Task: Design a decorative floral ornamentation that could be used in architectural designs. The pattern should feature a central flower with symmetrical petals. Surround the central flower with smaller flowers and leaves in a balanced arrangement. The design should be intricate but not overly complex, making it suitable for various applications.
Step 843:
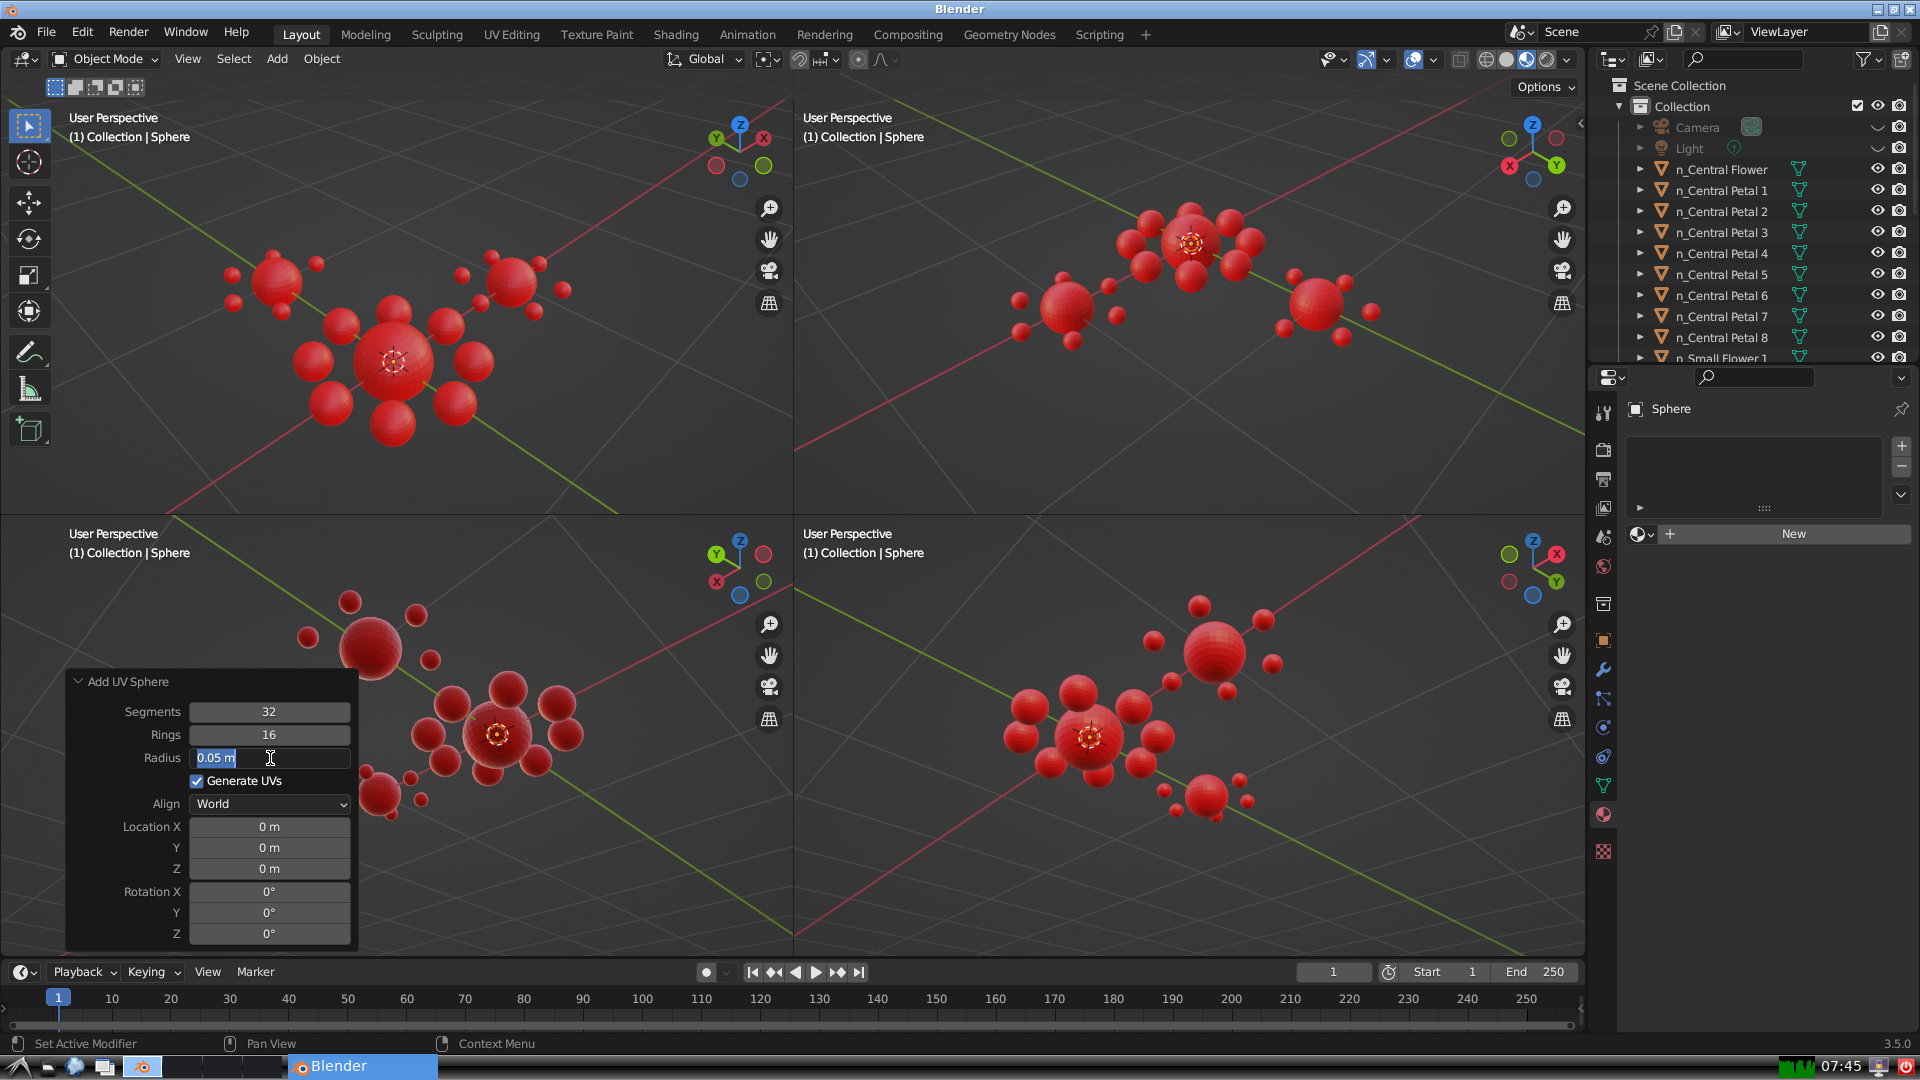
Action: input_text: 0.05